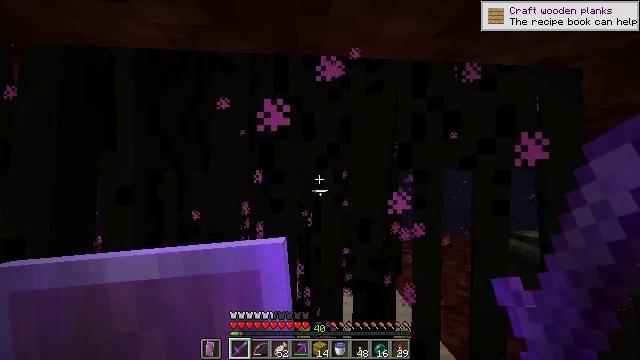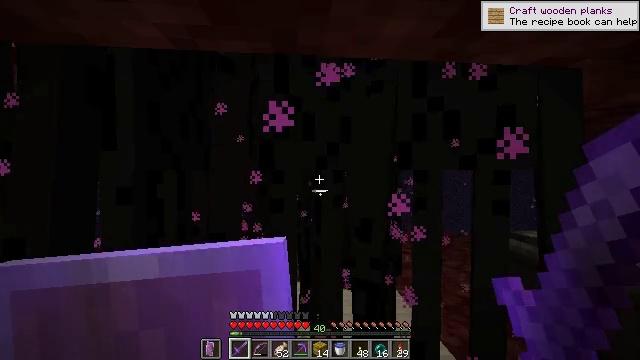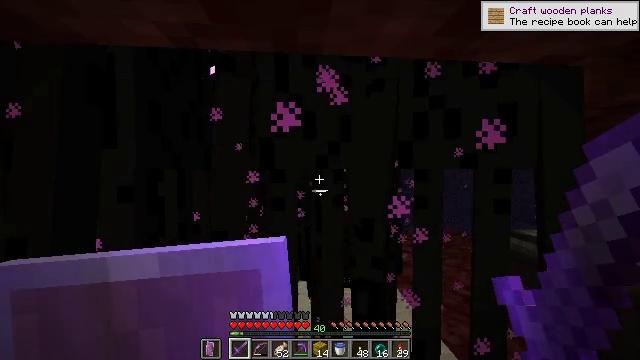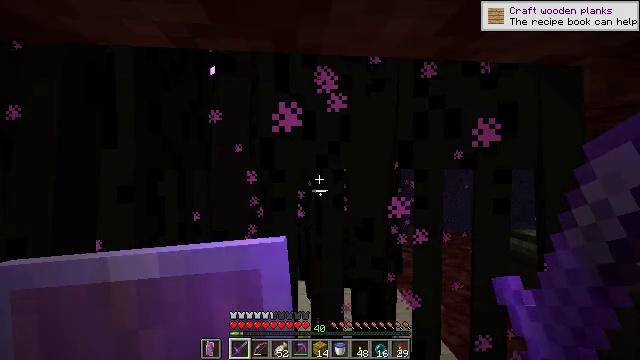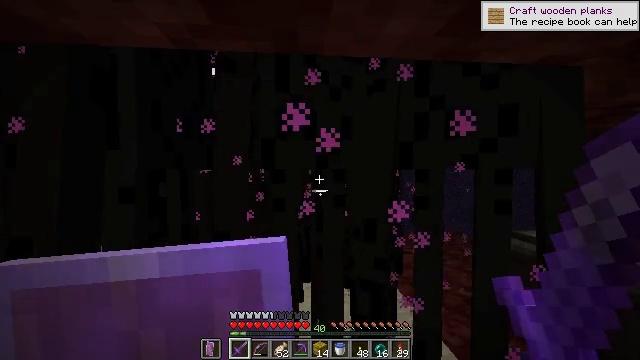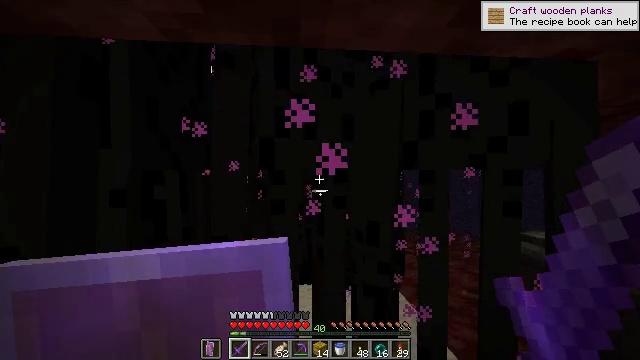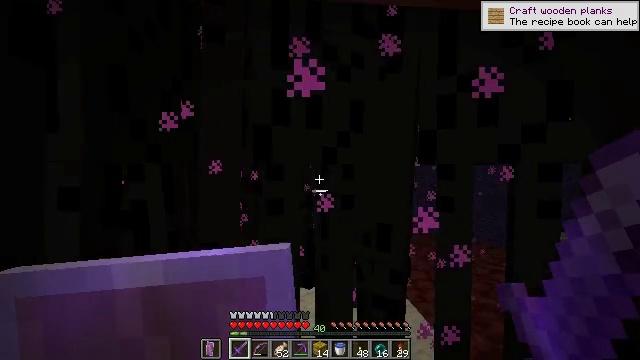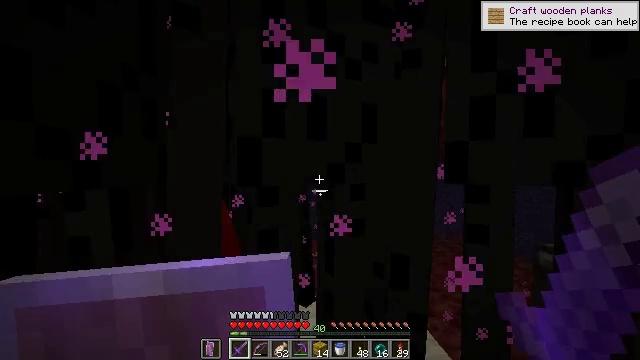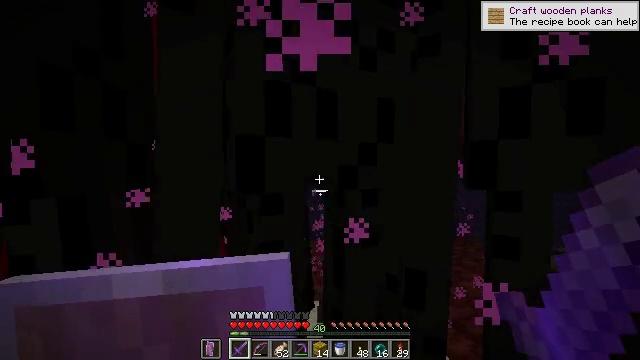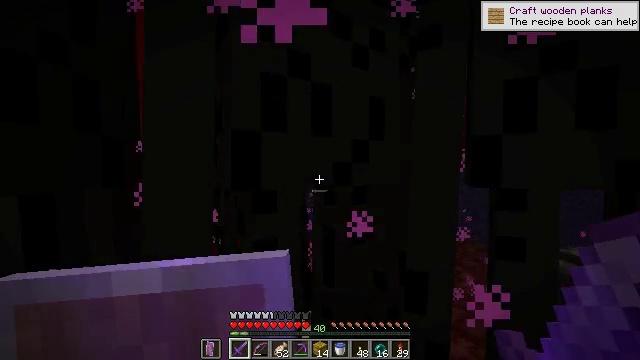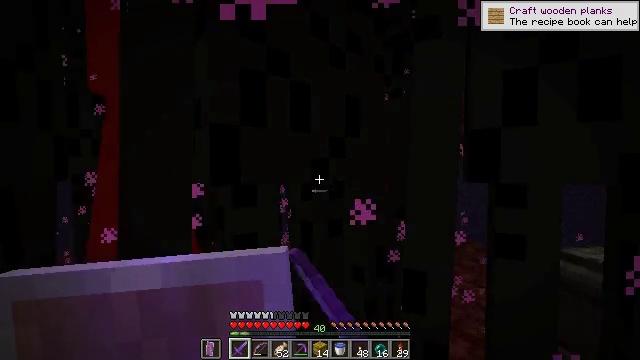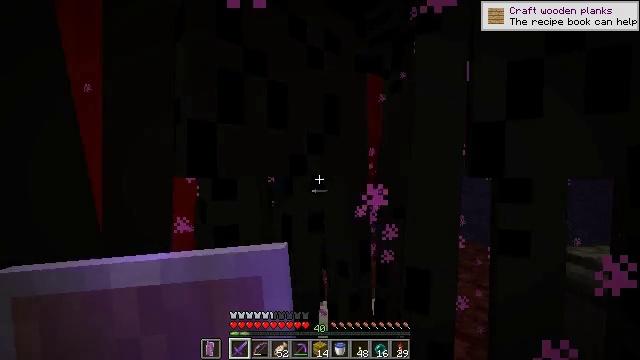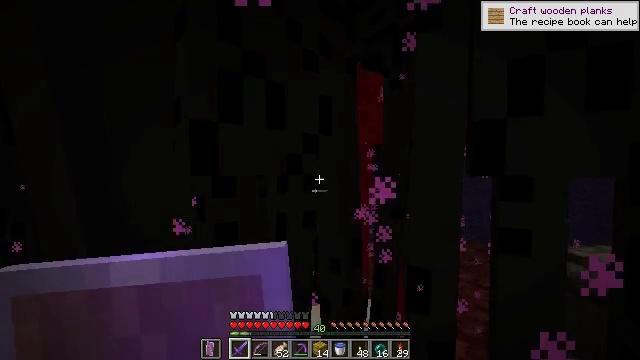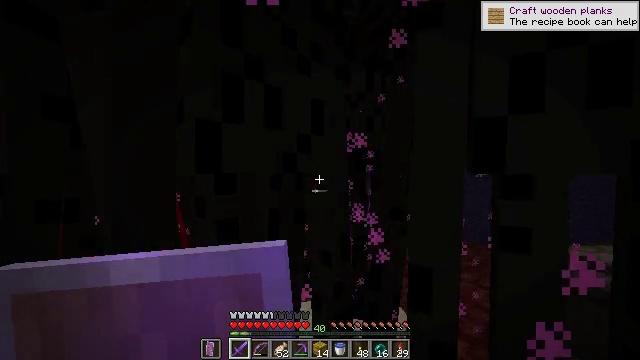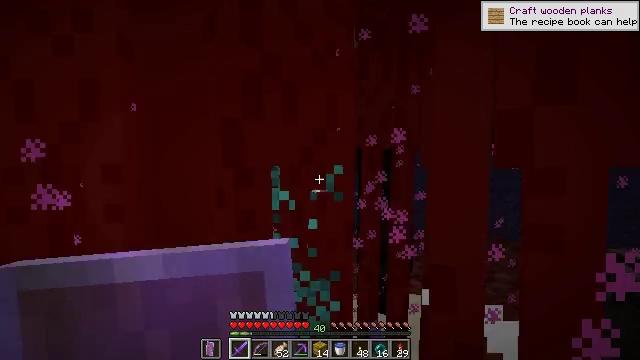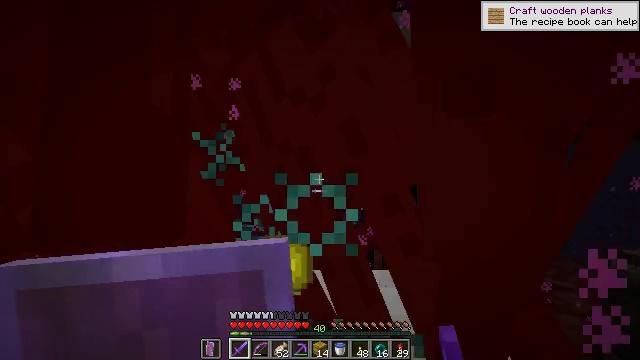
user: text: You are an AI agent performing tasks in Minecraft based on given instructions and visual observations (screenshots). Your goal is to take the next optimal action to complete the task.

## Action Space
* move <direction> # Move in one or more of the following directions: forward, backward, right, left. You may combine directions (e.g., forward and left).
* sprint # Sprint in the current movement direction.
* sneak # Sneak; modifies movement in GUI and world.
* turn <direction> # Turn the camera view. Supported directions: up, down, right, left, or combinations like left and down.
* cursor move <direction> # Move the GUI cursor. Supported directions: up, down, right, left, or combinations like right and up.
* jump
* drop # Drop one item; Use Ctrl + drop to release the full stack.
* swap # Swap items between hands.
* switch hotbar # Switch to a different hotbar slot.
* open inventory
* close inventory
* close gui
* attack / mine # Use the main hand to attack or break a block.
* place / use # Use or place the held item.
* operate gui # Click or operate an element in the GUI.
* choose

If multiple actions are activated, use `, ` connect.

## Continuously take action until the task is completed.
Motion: motion action
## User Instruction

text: Defeat an enderman.
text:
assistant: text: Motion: no_op
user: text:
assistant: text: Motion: no_op
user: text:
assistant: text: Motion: no_op
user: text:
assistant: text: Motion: no_op
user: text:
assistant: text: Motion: move forward
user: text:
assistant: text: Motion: move forward
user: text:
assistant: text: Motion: move forward
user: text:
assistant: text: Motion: no_op
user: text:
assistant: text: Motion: attack / mine
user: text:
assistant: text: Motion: attack / mine
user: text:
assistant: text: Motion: attack / mine
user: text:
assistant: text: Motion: attack / mine
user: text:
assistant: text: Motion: attack / mine
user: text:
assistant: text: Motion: turn left and down
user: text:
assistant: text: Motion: turn left
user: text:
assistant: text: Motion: turn left and down
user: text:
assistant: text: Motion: turn left and down
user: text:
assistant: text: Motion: no_op
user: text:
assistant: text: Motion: no_op
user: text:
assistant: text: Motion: no_op
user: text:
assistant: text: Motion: no_op
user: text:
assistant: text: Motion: no_op
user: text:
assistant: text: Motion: no_op
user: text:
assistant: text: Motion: no_op
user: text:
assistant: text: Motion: no_op
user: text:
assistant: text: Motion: no_op
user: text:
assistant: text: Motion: no_op
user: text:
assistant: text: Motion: turn right and up
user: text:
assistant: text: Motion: turn right and up
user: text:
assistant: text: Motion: no_op